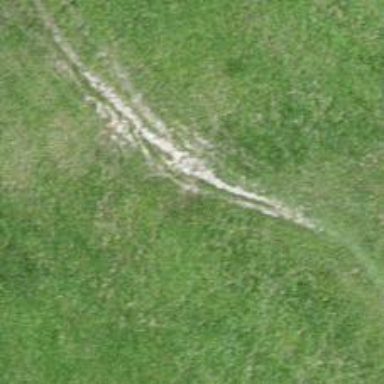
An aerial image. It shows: Ground path.